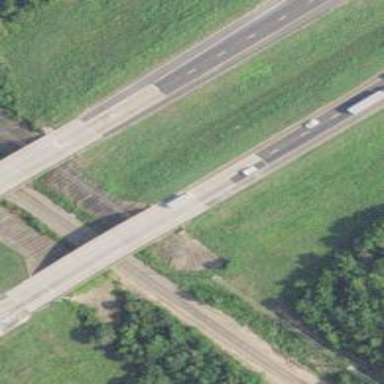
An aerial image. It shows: Motorway bridge.